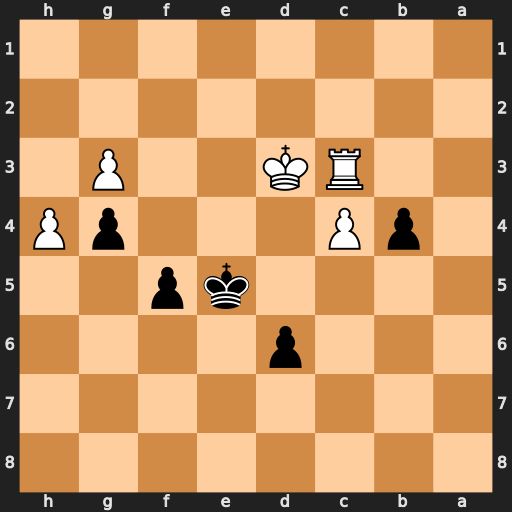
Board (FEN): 8/8/3p4/4kp2/1pP3pP/2RK2P1/8/8
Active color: b
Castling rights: -
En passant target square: -
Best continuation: bxc3 Kxc3 f4 Kd3 fxg3